Brain MRI, t1w sequence, axial 2D slice.
Patient: age 37, sex F, weight 95 kg, height 1.95 m
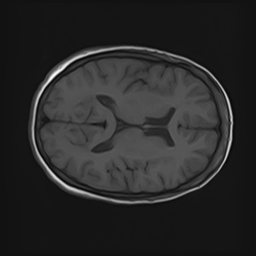